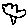
Label: tree